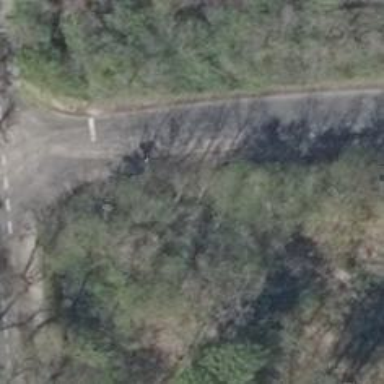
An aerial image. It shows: Asphalt residential road with restrictions on stopping.